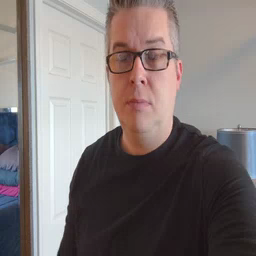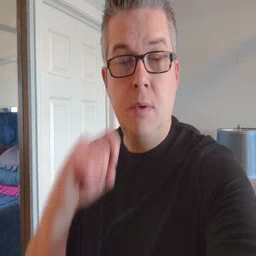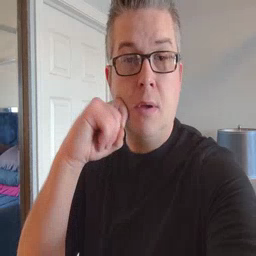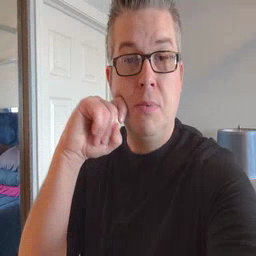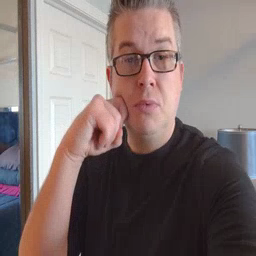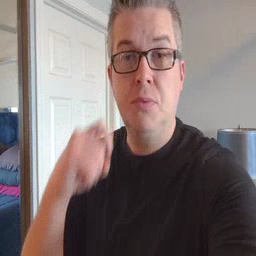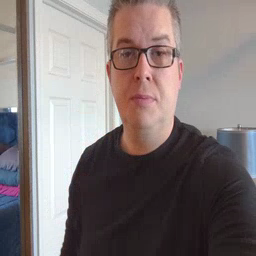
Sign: apple